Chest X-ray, PA view. Patient: 66 years old, sex M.
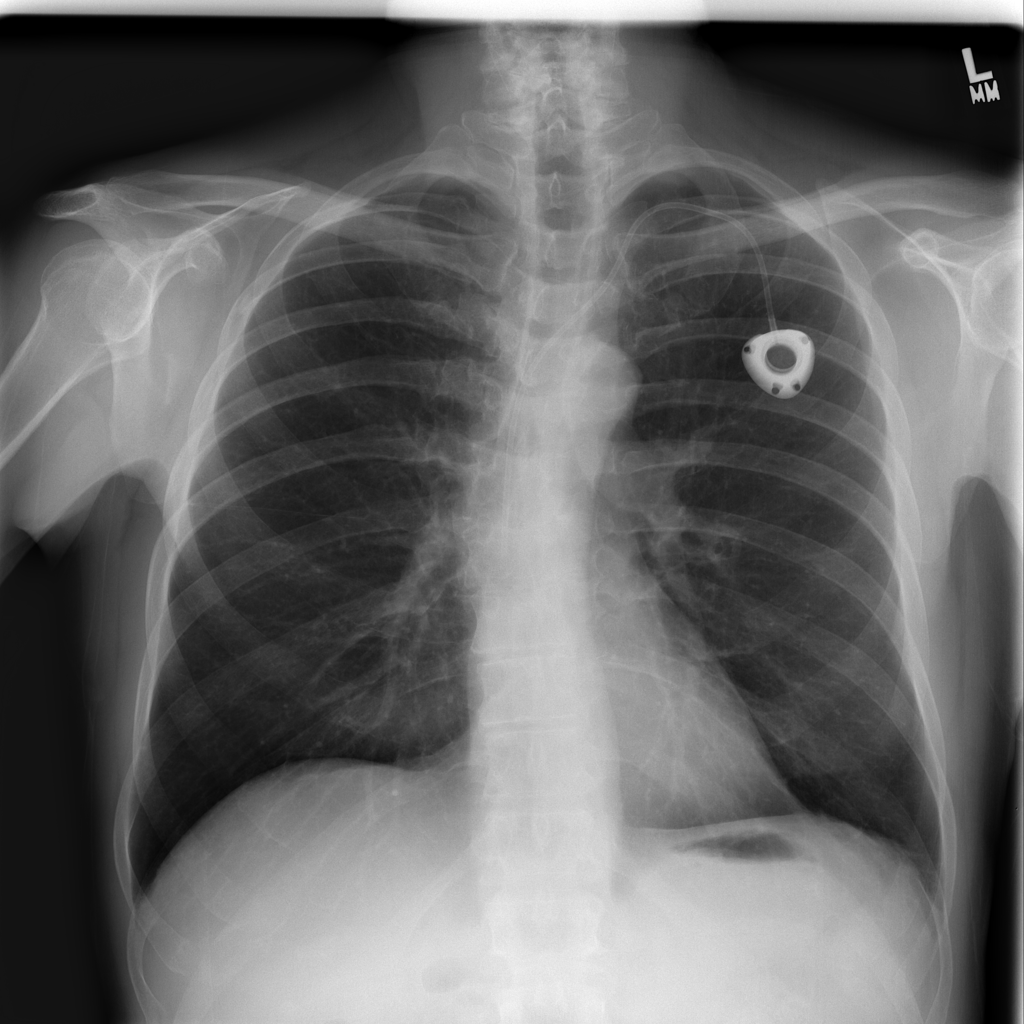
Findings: No Finding